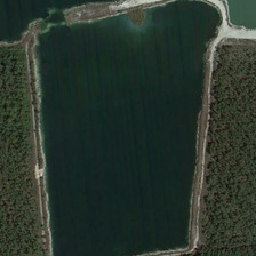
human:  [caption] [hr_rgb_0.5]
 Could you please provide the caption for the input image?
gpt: Forest around trapezoidal pond

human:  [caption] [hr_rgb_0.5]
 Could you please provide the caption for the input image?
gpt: This trapezoidal pond has dark blue water and has a thick forest around it.

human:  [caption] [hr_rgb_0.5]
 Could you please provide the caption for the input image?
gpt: It's a deep, trapezoidal pond with deep water.

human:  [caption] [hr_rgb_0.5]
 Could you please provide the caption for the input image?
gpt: This trapezoidal pond has dark blue water, with dense forests surrounded.

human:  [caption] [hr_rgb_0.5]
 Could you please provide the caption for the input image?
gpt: This trapezoidal Lake has dark blue water, with dense forests surrounded.